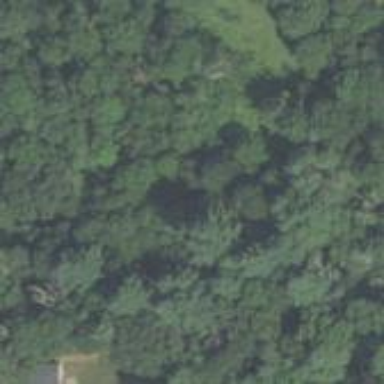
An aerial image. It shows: Mixed woodland area with various types of leaves.